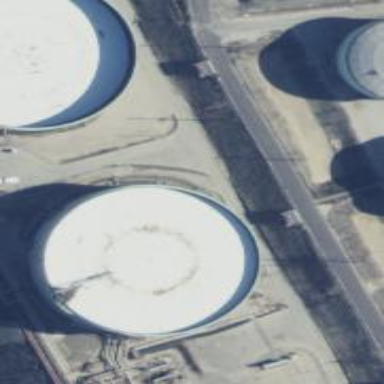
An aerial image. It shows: Building with storage tank.